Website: home-depot
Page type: delivery-shipping
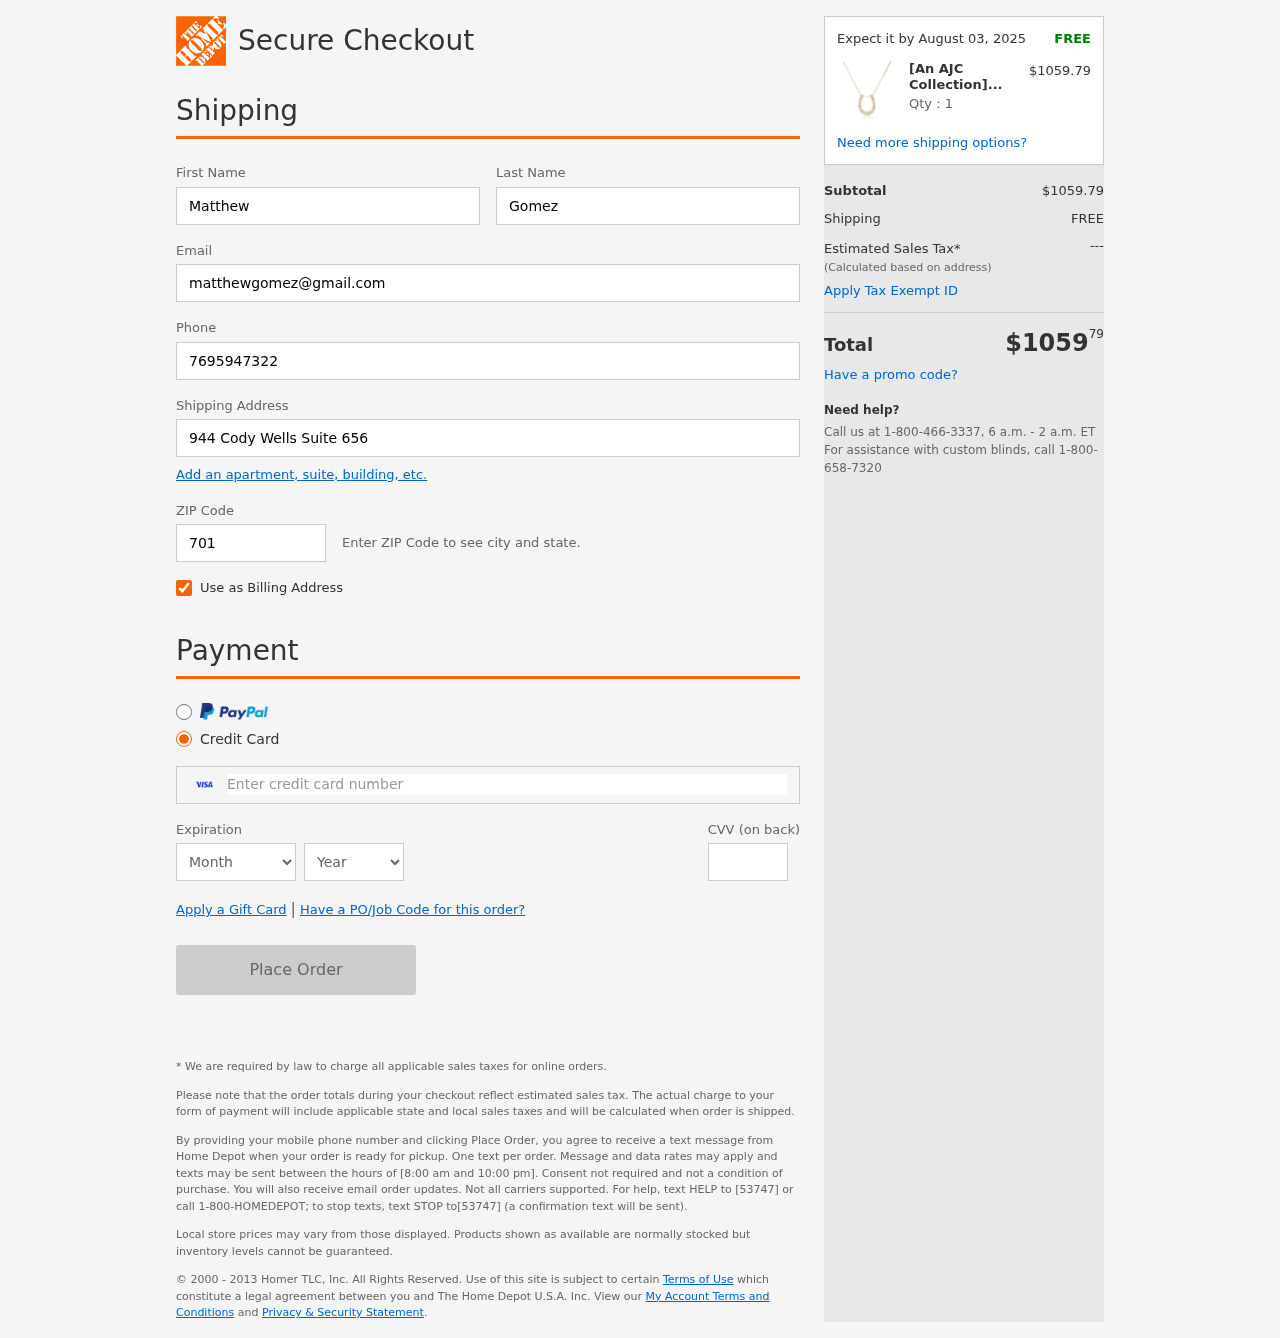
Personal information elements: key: PII_CARD_CVV
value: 344
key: PII_CARD_EXPIRY_MONTH
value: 09
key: PII_CARD_EXPIRY_YEAR
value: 27
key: PII_CARD_NUMBER
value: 4357 9704 3195 7633
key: PII_EMAIL
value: matthewgomez@gmail.com
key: PII_FIRSTNAME
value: Matthew
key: PII_LASTNAME
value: Gomez
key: PII_PHONE
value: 7695947322
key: PII_POSTCODE
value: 70127
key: PII_STREET
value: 944 Cody Wells Suite 656
Product elements: key: PRODUCT1_NAME
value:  [An AJC Collection] an AJC Collection Diamond K10 iero-go-rudonekkuresu (Total 0.20 CT) 5443 – 6813
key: PRODUCT1_PRICE
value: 1059.79
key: PRODUCT1_QUANTITY
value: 1
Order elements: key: ORDER_DELIVERY_DATE
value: Expect it by August 03, 2025
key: ORDER_SUBTOTAL
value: $1059.79
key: ORDER_SHIPPING_COST
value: FREE
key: ORDER_TOTAL
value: $105979